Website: walmart
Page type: billing-address
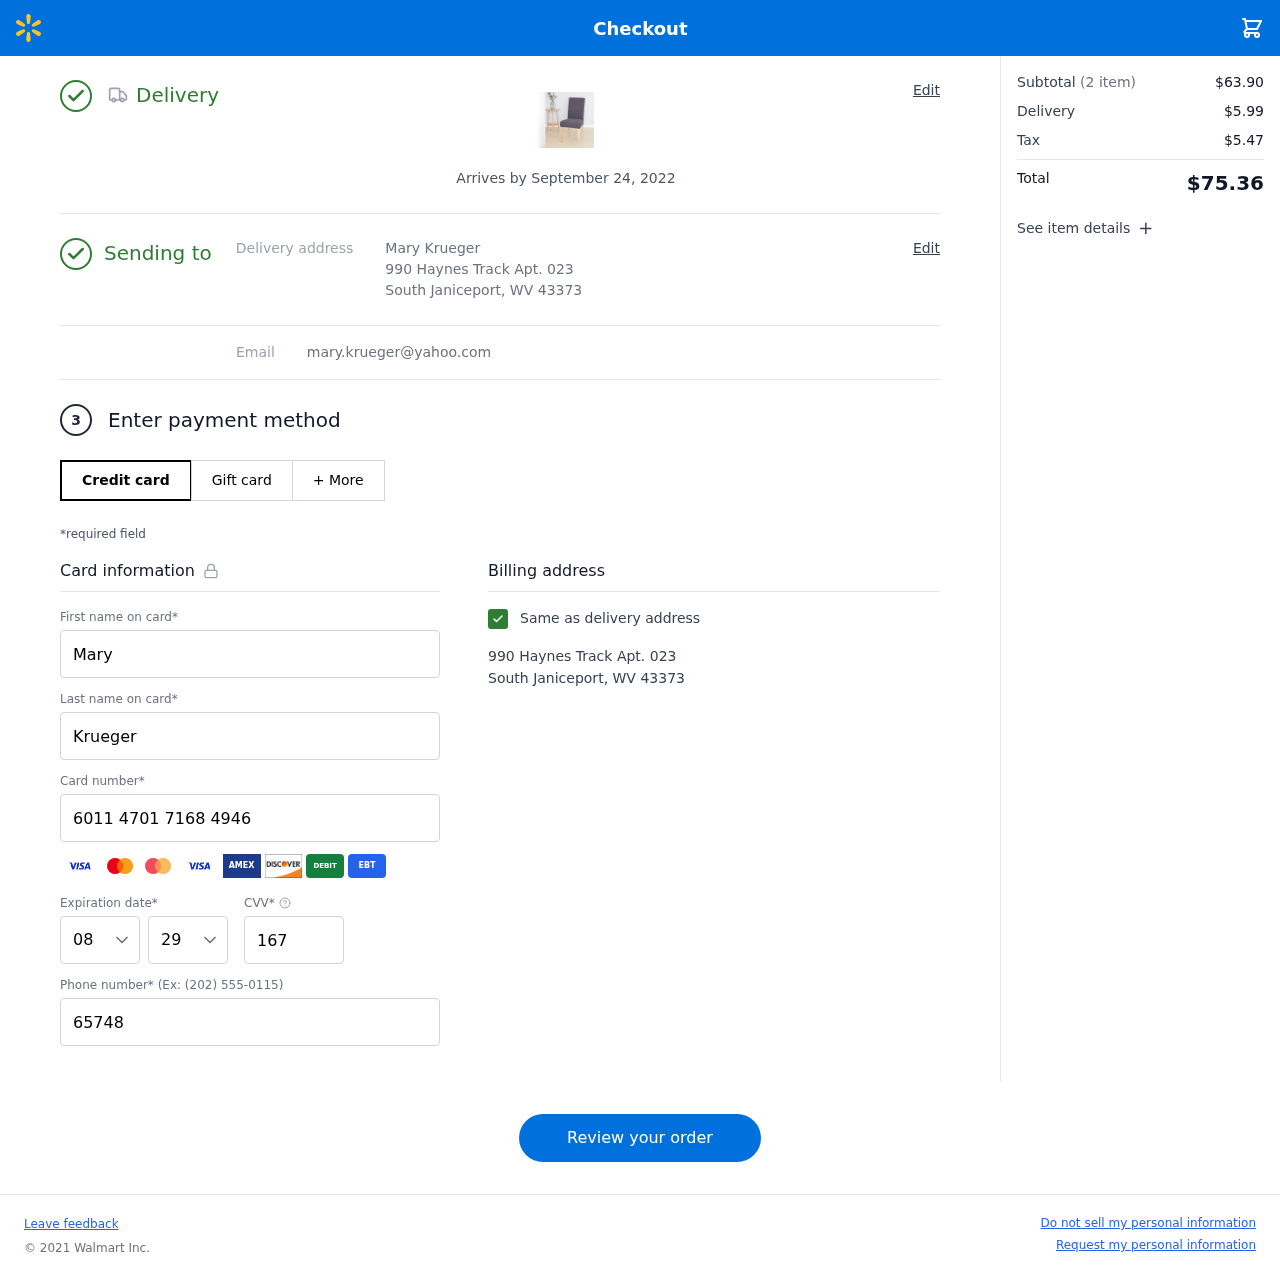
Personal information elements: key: PII_CARD_CVV
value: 167
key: PII_CARD_EXPIRY_MONTH
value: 08
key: PII_CARD_EXPIRY_YEAR
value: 29
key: PII_CARD_NUMBER
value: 6011 4701 7168 4946
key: PII_EMAIL
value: mary.krueger@yahoo.com
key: PII_FIRSTNAME
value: Mary
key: PII_FULLNAME
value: Mary Krueger
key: PII_LASTNAME
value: Krueger
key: PII_PHONE
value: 6574857161
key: PII_STREET
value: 990 Haynes Track Apt. 023
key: PII_CITY_STATE_ZIP
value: South Janiceport, WV 43373
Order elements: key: ORDER_DELIVERY_DATE
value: Arrives by September 24, 2022
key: ORDER_NUM_ITEMS
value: (2 item)
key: ORDER_SUBTOTAL
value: $63.90
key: ORDER_SHIPPING_COST
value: $5.99
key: ORDER_TAX
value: $5.47
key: ORDER_TOTAL
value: $75.36